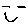
Label: smiley face